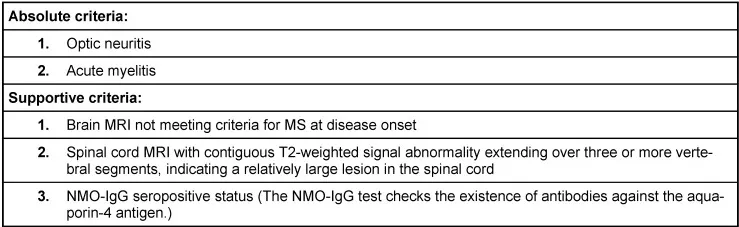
Mayo clinic criteria for NMO.
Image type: chart (chart)